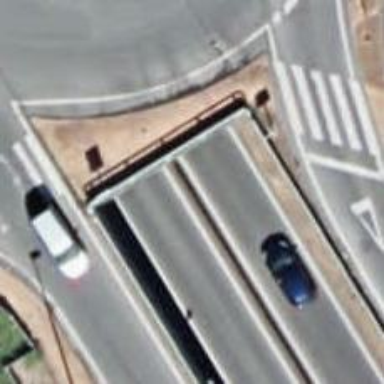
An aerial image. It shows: Jersey barrier.